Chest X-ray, AP view. Patient: 41 years old, sex M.
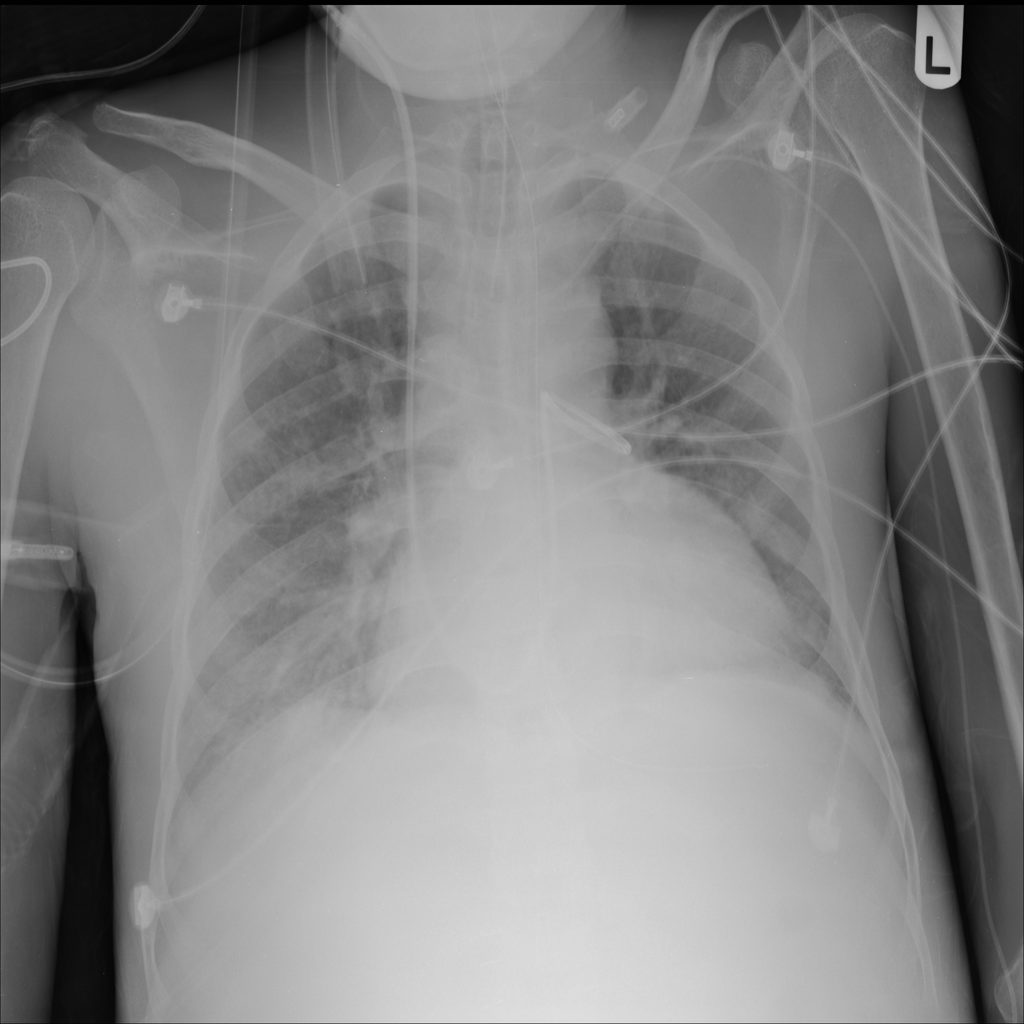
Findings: Infiltration